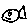
Label: fish